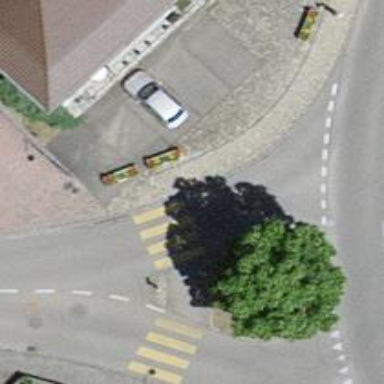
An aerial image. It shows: Zebra crossing on the road.